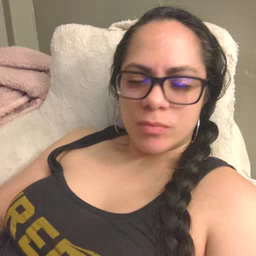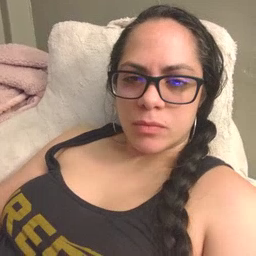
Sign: down